Question: I am trying to build the models for a n:m association in Node JS using Sequelize.
The image who follows shows what I am trying to map in the backend:

Using the official documentation, the models that I have defined are the following:
'''
let Dashboards = sequelize.define('Dashboards', {
name: DataType.STRING(30),
category: DataType.TINYINT(2)
}, {
freezeTableName: true,
timestamps: false,
tableName: 'dashboards'
});
Dashboards.associate = function (models) {
Dashboards.belongsToMany(models.Charts, {
through: {
unique: false,
model: models.DashboardCharts
},
foreignKey: 'dashboardId'
});
};
let Charts = sequelize.define('Charts', {
type: DataType.INTEGER(5),
title: DataType.STRING(30),
}, {
freezeTableName: true,
timestamps: false,
tableName: 'charts'
});
Charts.associate = function (models) {
Charts.belongsToMany(models.Dashboards, {
through: {
unique: false,
model: models.DashboardCharts,
},
foreignKey: 'chartId'
});
};
let DashboardCharts = sequelize.define('DashboardCharts', {
title: {
type: DataType.STRING(30)
},
color: {
type: DataType.STRING(7)
}
}, {
freezeTableName: true,
timestamps: false,
tableName: 'dashboard_charts'
});
'''
Now, if using DashboardCharts I try to join the table with Dashboards in this way:
'''
DashboardCharts.findAll({
include: [
{
model: Dashboard,
required: true,
}
]
})
'''
I got this error:
What am I doing wrong? Thanks to anyone who could help me!
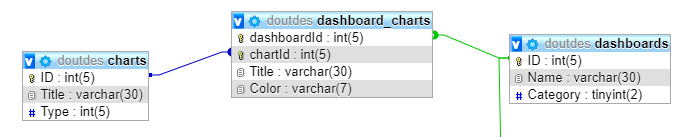
Answer: I found the solution: I was wrong doing the association. With the current configuration, I could only ask for Dashboard's charts or vice versa. The right solution is to set belongsTo from the join table, as it follows:
'''
let Dashboards = sequelize.define('Dashboards', {
name: DataType.STRING(30),
category: DataType.TINYINT(2)
}, {
freezeTableName: true,
timestamps: false,
tableName: 'dashboards'
});
let Charts = sequelize.define('Charts', {
type: DataType.INTEGER(5),
title: DataType.STRING(30),
}, {
freezeTableName: true,
timestamps: false,
tableName: 'charts'
});
let DashboardCharts = sequelize.define('DashboardCharts', {
dashboard_id: {
type: DataType.INTEGER(5),
primaryKey: true
},
chart_id: {
type: DataType.INTEGER(5),
primaryKey: true
},
title: {
type: DataType.STRING(30)
},
color: {
type: DataType.STRING(7)
}
}, {
freezeTableName: true,
timestamps: false,
tableName: 'dashboard_charts'
});
DashboardCharts.associate = function (models) {
DashboardCharts.belongsTo(models.Dashboards, {
foreignKey: 'dashboard_id',
sourceKey: models.Dashboards.id
});
DashboardCharts.belongsTo(models.Charts, {
foreignKey: 'chart_id',
sourceKey: models.Charts.id
});
};
'''